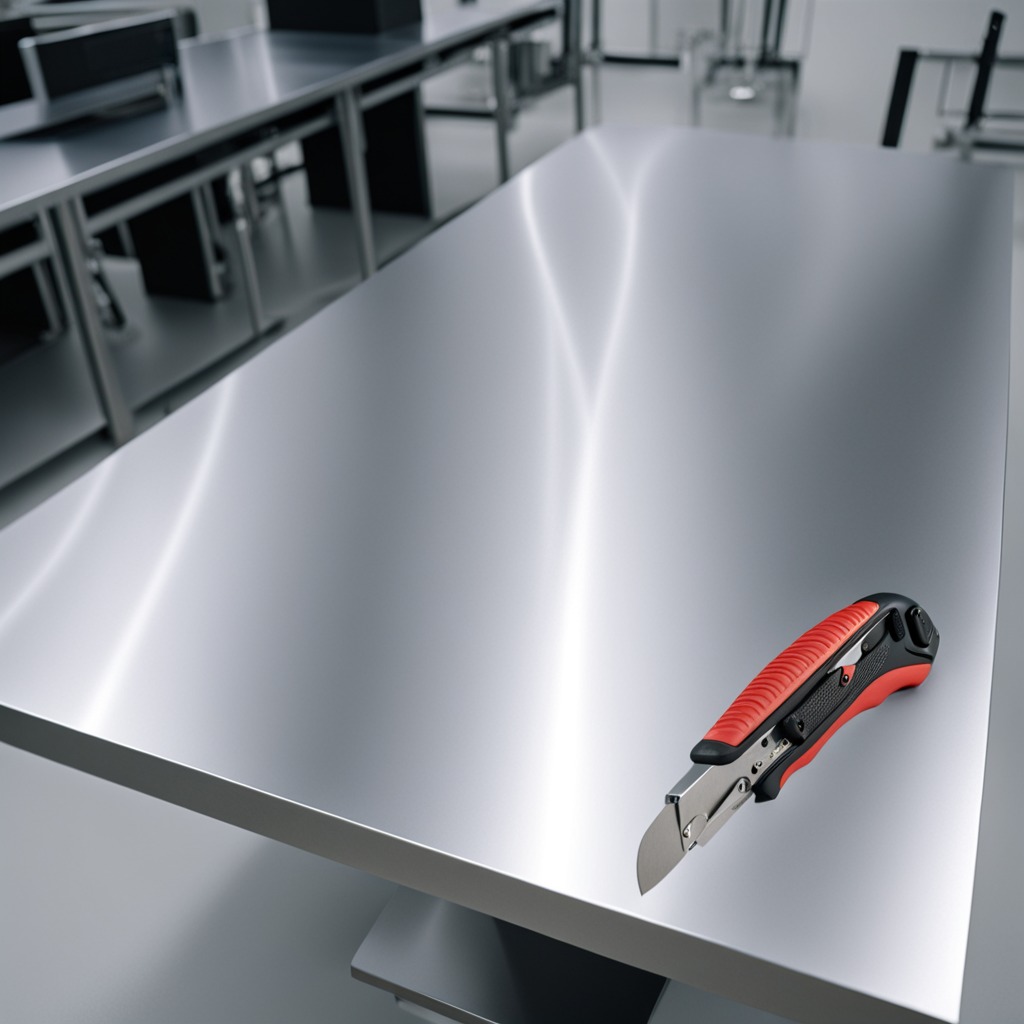
A utility knife is lying on the stainless steel table in a high-end prototyping lab.